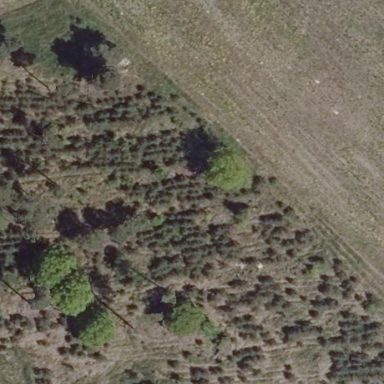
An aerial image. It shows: Patch of scrub vegetation.